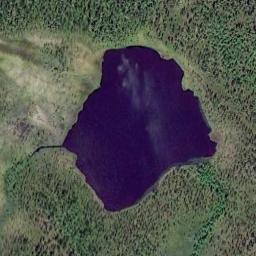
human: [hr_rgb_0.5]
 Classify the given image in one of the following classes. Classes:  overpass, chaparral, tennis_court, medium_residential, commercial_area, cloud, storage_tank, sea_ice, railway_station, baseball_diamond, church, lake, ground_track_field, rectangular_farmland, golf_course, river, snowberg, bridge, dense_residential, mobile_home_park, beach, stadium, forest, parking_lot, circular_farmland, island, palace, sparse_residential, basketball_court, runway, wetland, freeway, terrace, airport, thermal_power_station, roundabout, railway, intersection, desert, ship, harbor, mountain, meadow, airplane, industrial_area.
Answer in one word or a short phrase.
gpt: lake